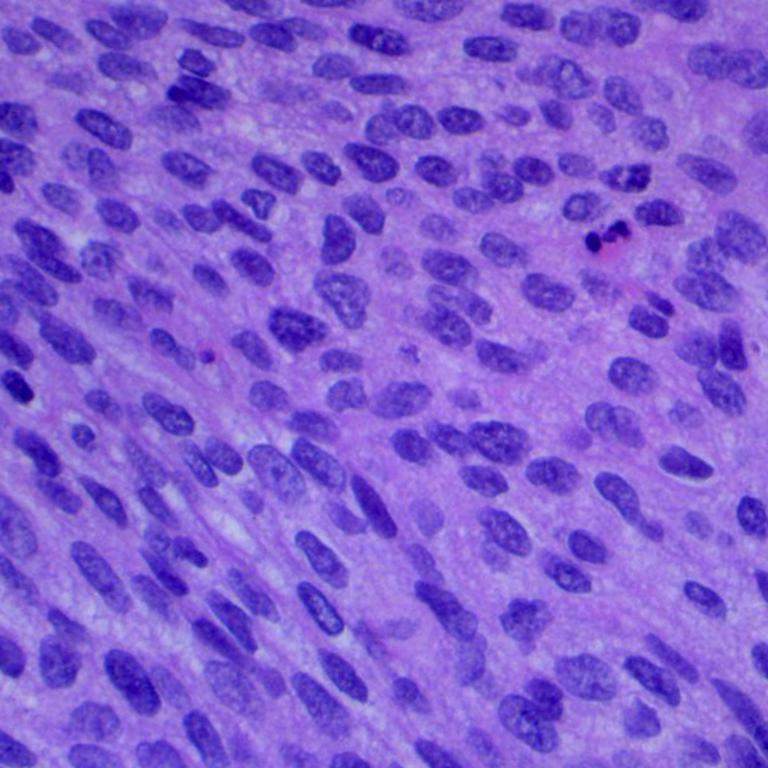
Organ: lung
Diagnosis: squamous carcinomas